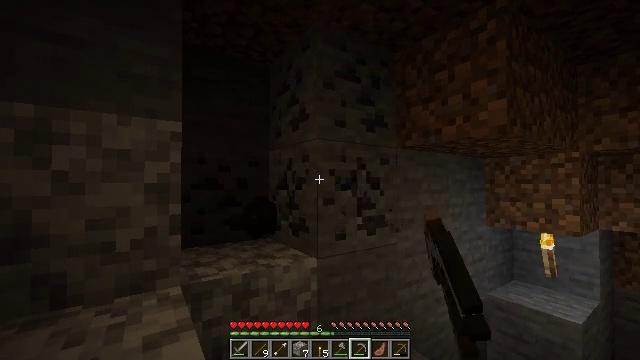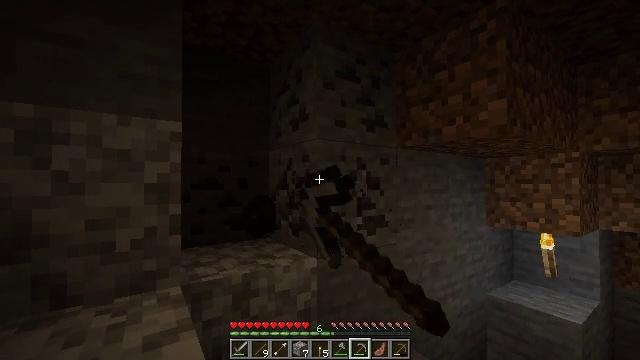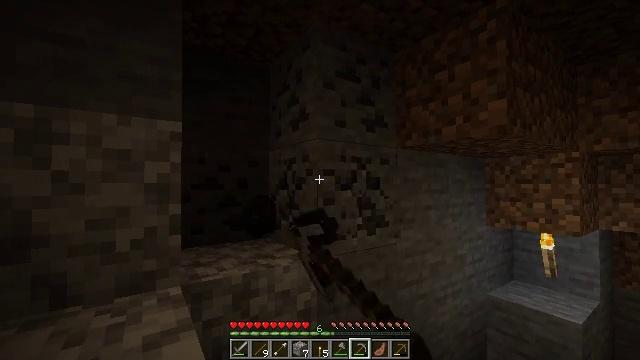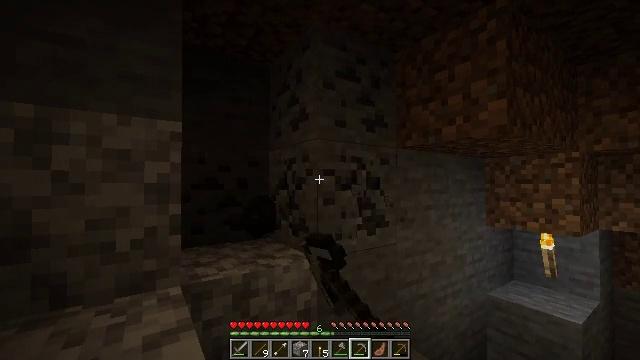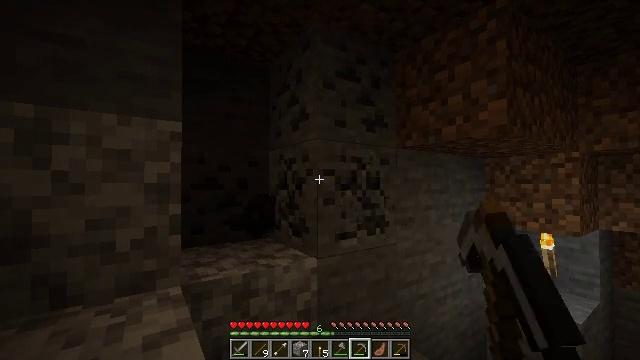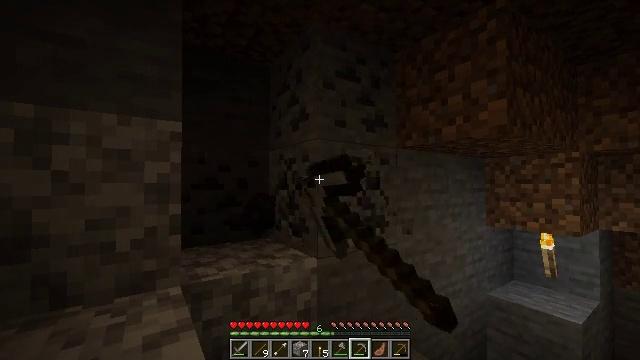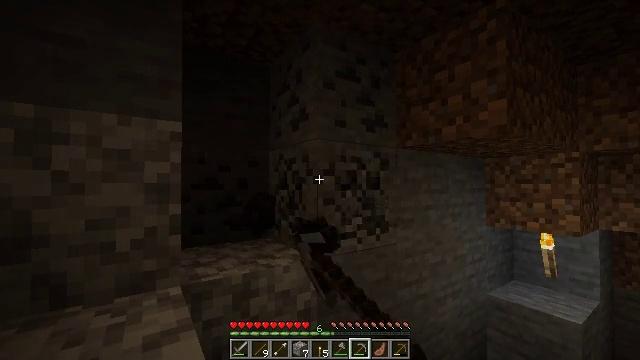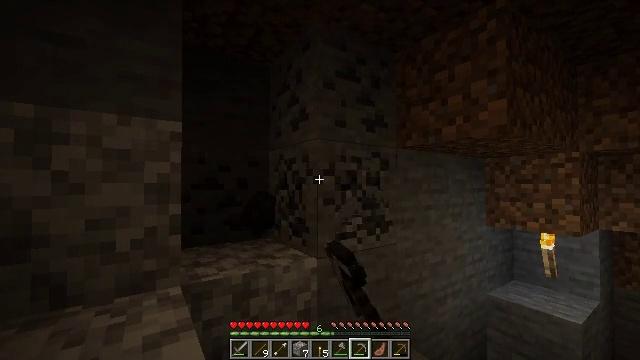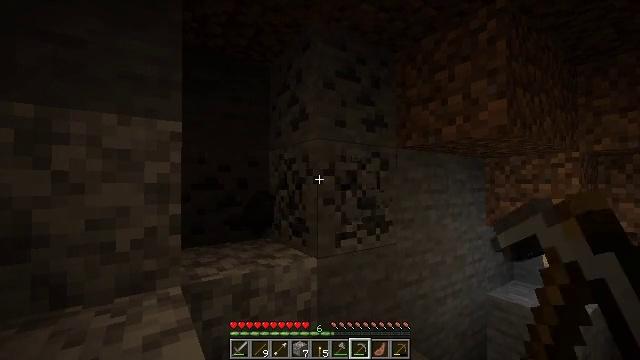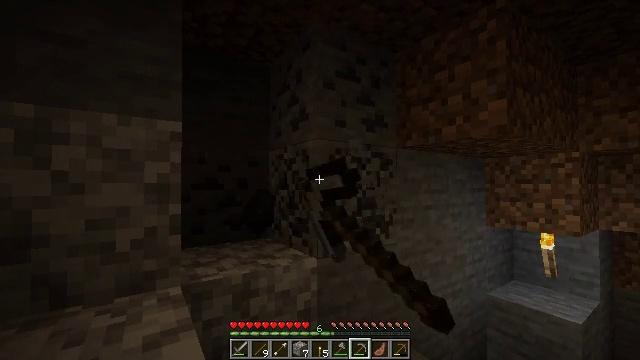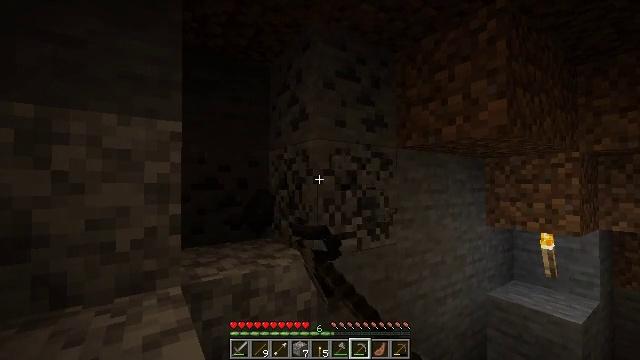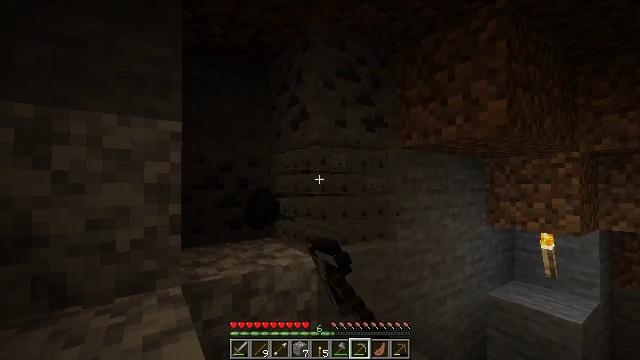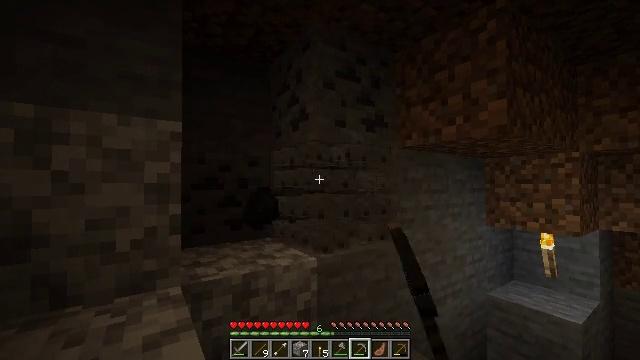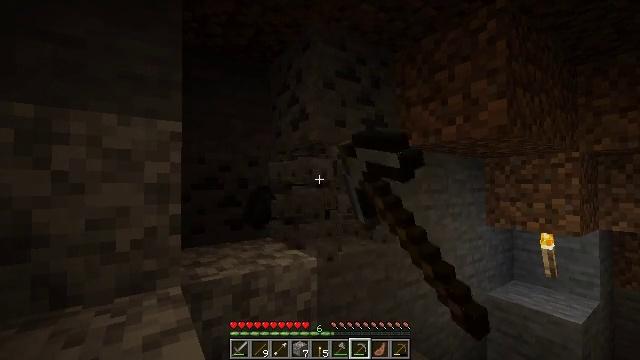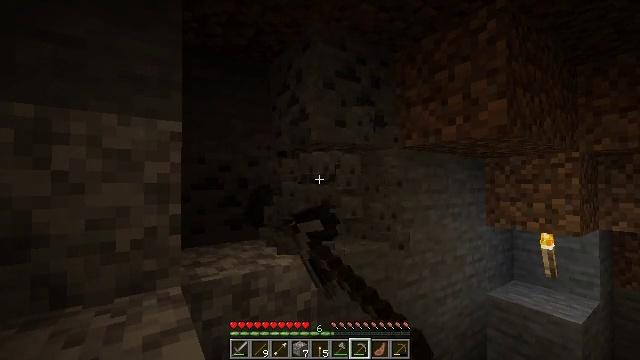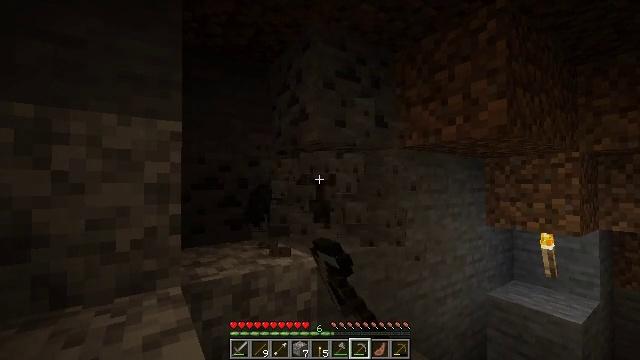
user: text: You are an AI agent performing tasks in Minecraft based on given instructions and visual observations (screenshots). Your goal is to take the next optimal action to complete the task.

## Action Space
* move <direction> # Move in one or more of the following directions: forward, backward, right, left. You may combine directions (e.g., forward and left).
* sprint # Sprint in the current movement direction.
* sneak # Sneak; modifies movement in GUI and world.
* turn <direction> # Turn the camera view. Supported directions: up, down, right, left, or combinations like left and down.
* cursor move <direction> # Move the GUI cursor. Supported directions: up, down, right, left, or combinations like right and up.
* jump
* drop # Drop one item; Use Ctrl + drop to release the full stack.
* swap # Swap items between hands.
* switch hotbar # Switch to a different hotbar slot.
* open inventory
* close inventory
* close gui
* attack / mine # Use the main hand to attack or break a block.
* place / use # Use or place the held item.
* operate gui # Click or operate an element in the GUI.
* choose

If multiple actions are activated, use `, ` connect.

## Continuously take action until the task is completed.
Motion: motion action
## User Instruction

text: Break the coal ore to collect coal.
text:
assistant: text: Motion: attack / mine
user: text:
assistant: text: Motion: attack / mine
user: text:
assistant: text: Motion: attack / mine
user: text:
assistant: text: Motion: attack / mine
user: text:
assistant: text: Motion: attack / mine
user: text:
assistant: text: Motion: attack / mine
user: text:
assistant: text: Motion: attack / mine
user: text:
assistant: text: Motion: attack / mine
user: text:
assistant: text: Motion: attack / mine
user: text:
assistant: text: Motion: attack / mine
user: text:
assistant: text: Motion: attack / mine
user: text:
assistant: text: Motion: attack / mine
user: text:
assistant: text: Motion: attack / mine
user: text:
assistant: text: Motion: attack / mine
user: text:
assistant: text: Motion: attack / mine
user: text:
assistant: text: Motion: attack / mine
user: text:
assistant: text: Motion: attack / mine
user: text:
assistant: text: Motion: attack / mine
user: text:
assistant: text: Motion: turn up, attack / mine
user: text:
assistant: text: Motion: turn up, attack / mine
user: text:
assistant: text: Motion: attack / mine
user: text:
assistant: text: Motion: attack / mine
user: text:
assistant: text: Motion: attack / mine
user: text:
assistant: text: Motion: attack / mine
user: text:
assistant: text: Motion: attack / mine
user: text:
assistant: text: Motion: attack / mine
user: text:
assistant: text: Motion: attack / mine
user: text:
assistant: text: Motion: attack / mine
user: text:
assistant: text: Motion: attack / mine
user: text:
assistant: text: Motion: attack / mine